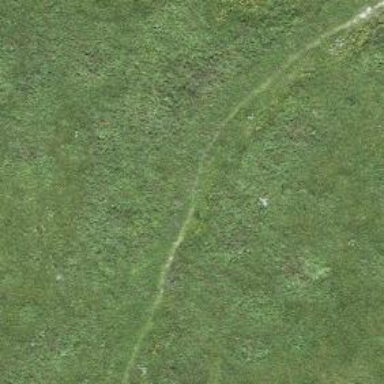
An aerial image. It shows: Gravel path.